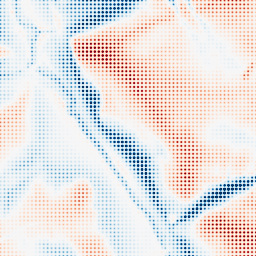
Category: multiscale
Decomposition family: dog_multiscale
Decomposition parameters: sigma_ratio: 2
n_scales: 4
base_sigma: 1
Upsampling method: sinc_hamming
Upsampling parameters: scale: 8
kernel_size: 4
Upsampling scale: 8